Current action and preconditions to check: trajectory_clear

Your task: For each precondition in the list above, predict whether it will hold at this action.

Consider the current scene as observed from the mobile robot's camera, and analyze the predicted future states of all dynamic agents (e.g., people, animals, vehicles, or any moving entities) within the NEXT SECOND.

IMPORTANT: Only answer "very likely" if you are absolutely certain—based on strong, clear evidence—that a dynamic agent will violate the precondition in the predicted future state. Do NOT answer "very likely" for unlikely, ambiguous, or low-probability risks.

Ask yourself for each precondition: Is there a high probability, with clear and convincing evidence, that the predicted future states of any dynamic agent will interfere with the predicted future state of the currently executing action within the NEXT SECOND, causing that precondition to fail?

Assess the risk level based on these predictions. Use "likely" or "very likely" if motions create a clear risk of interference.

Use "neutral" or "improbable" if agents are nearby but their predicted paths are clearly diverging or non-conflicting.

Failure Risk Categories: "very improbable", "improbable", "neutral", "likely", "very likely"

Answer Format: Output ONLY the probability_of_failure value from these categories: "very improbable", "improbable", "neutral", "likely", "very likely"

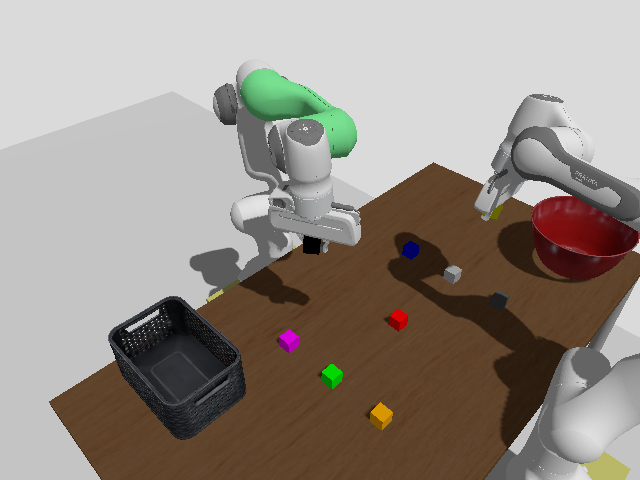

Answer: very improbable